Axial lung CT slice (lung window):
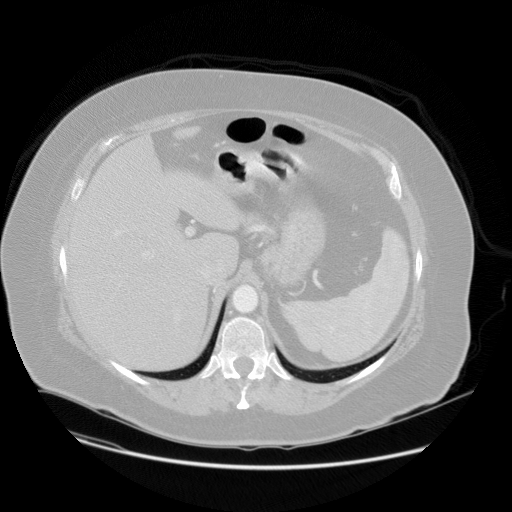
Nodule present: no